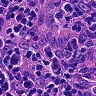
Metastatic tissue present: no